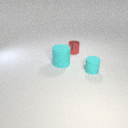
small cyan rubber cylinder to the right of large cyan rubber cylinder